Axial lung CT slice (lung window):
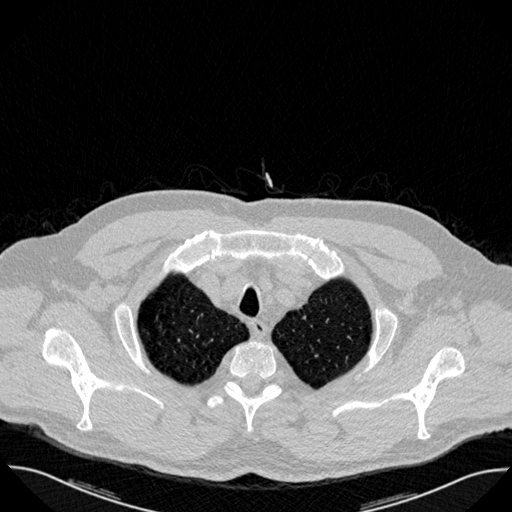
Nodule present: no